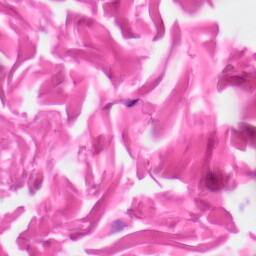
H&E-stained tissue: Skin